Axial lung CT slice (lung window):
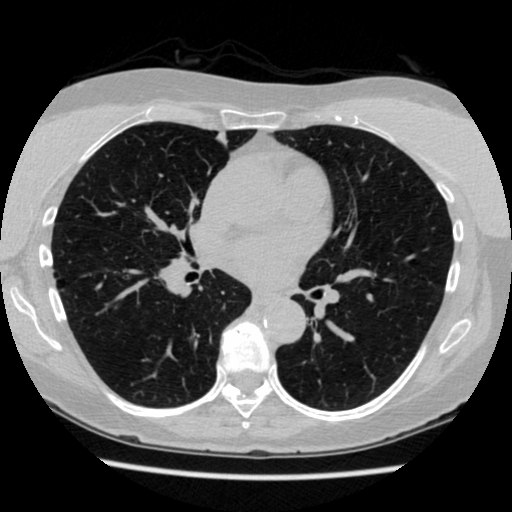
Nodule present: no